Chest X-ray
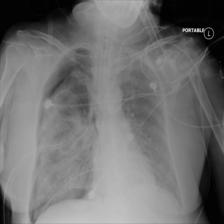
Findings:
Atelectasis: negative
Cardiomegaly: negative
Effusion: negative
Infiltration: negative
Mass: negative
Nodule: negative
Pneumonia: negative
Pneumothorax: positive
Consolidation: negative
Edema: negative
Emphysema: negative
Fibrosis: negative
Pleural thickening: negative
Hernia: negative